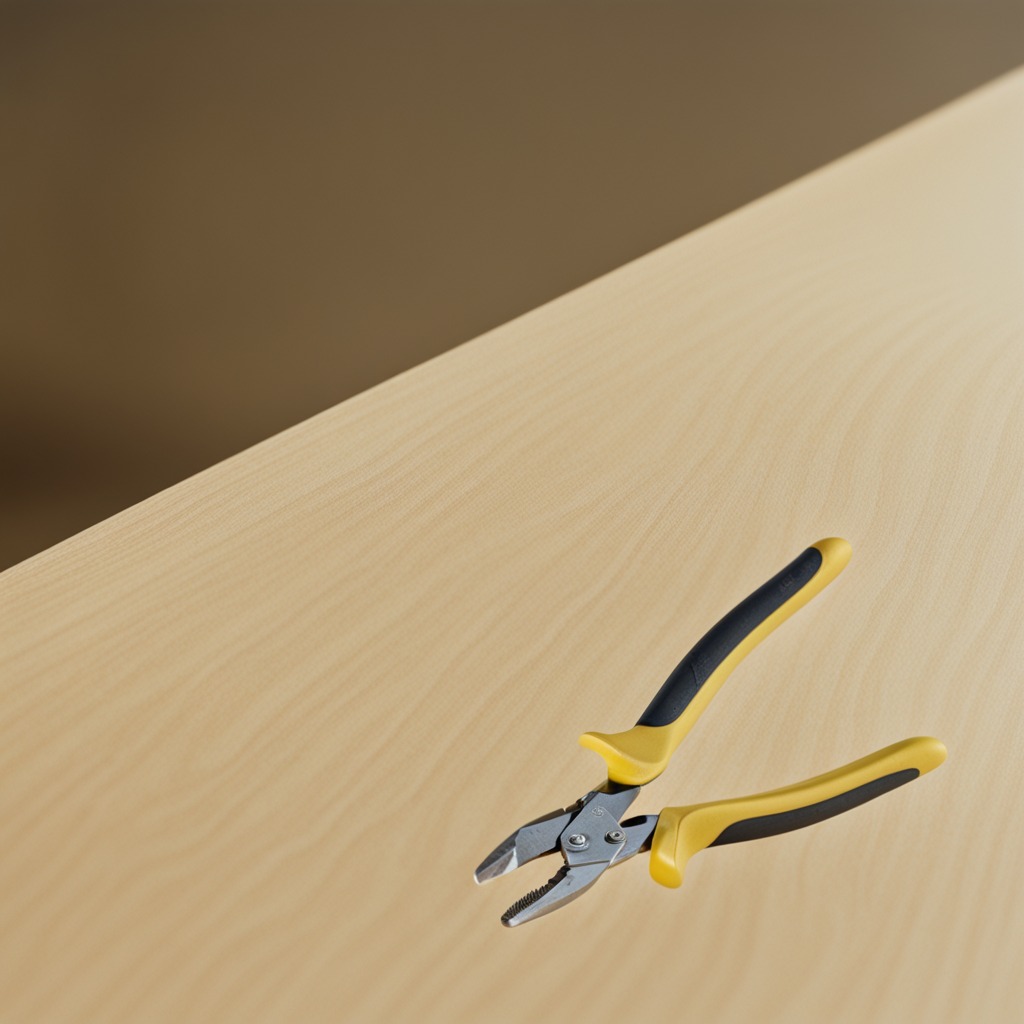
A plier lies on a plywood surface in a paint workshop lit by afternoon window light.